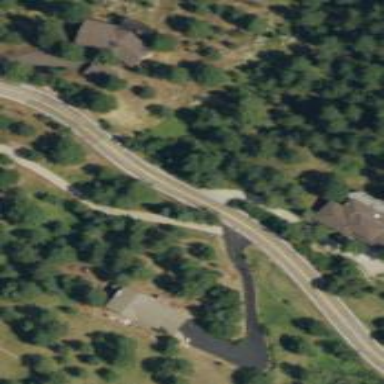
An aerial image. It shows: Driveway leading to service road.